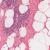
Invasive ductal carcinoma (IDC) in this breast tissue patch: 0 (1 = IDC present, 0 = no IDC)